Question: i'm failing miserably trying to work out how to create a toolbar in css. "all" i'm trying to do is create a 22x22 button toolbar of 4 buttons.
I have this png:  and this code:
'''
<style>
#nav {background: url(content/images/crtoolbar.png) no-repeat;height: 22px;width: 88px;}
#nav span {display: none;}
#nav li {list-style-type: none;float: left;width: 22px;}
#nav a {height: 22px;display: block;}
</style>
<ul id="nav">
<li id="b1"><a href="#"><span>b1</span></a></li>
<li id="b2"><a href="#"><span>b2</span></a></li>
<li id="b3"><a href="#"><span>b3</span></a></li>
<li id="b4"><a href="#"><span>b4</span></a></li>
</ul>
'''
Which displays the bitmap ok, but the selection/hrefs are offset to the left by, roughly, 2 buttons and I can't work out how to "push" the buttons over or "drag" the hrefs back.
TIA
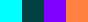
Answer: Browser might have a default padding for 'ul'.
'''
#nav { padding: 0; }
'''